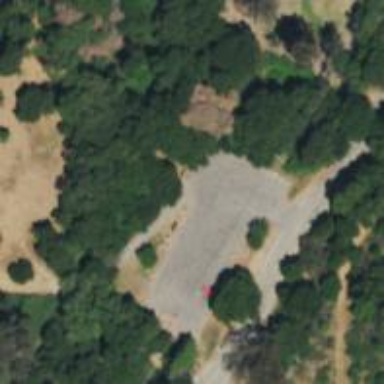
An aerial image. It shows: Asphalt parking space.